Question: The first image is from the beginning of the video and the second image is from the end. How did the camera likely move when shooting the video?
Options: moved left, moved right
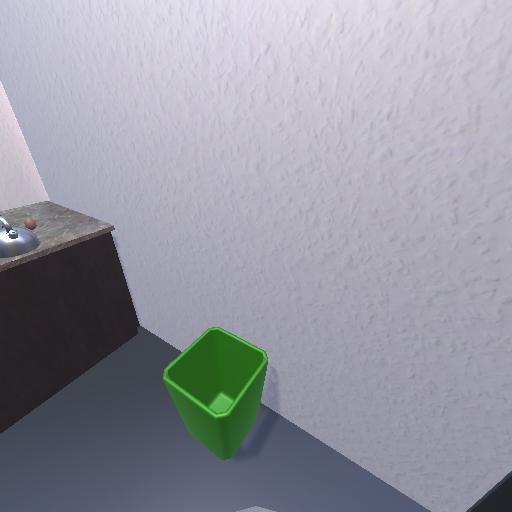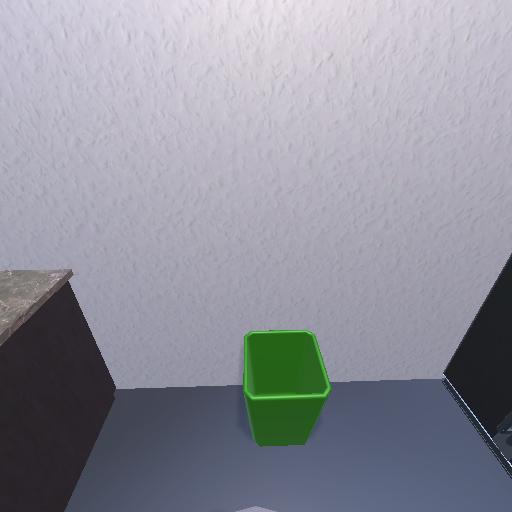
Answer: moved left